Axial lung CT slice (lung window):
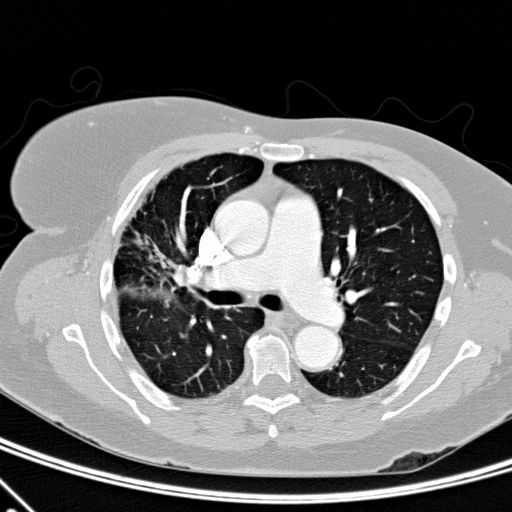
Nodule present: no